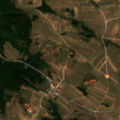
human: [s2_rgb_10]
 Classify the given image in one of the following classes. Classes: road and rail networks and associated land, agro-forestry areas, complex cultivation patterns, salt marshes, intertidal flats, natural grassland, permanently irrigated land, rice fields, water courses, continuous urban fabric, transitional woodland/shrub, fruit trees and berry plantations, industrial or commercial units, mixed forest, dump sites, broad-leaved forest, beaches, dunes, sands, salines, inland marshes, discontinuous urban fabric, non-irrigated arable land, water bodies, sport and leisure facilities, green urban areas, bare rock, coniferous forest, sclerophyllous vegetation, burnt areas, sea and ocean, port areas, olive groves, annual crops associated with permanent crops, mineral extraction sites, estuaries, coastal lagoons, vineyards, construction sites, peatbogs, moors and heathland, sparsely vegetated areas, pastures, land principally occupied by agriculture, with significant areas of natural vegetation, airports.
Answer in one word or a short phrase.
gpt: complex cultivation patterns, land principally occupied by agriculture, with significant areas of natural vegetation, broad-leaved forest